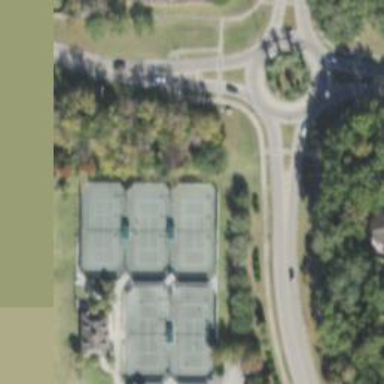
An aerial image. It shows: Sports centre featuring tennis facilities.